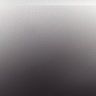
Metastatic tissue present: no